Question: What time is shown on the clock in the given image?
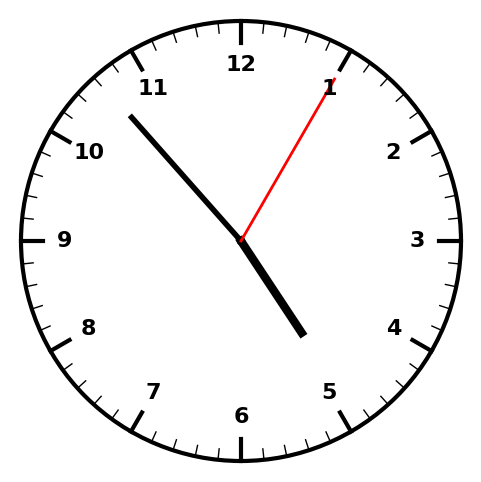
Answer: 04:53:05